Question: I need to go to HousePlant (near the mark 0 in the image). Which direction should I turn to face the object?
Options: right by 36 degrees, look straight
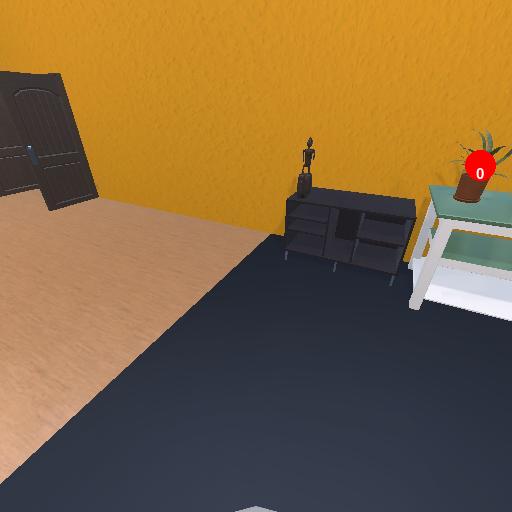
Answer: right by 36 degrees